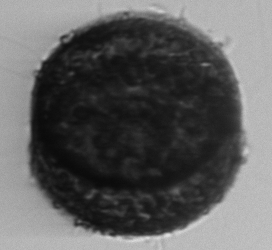
Label: Thalassiosira